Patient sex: F
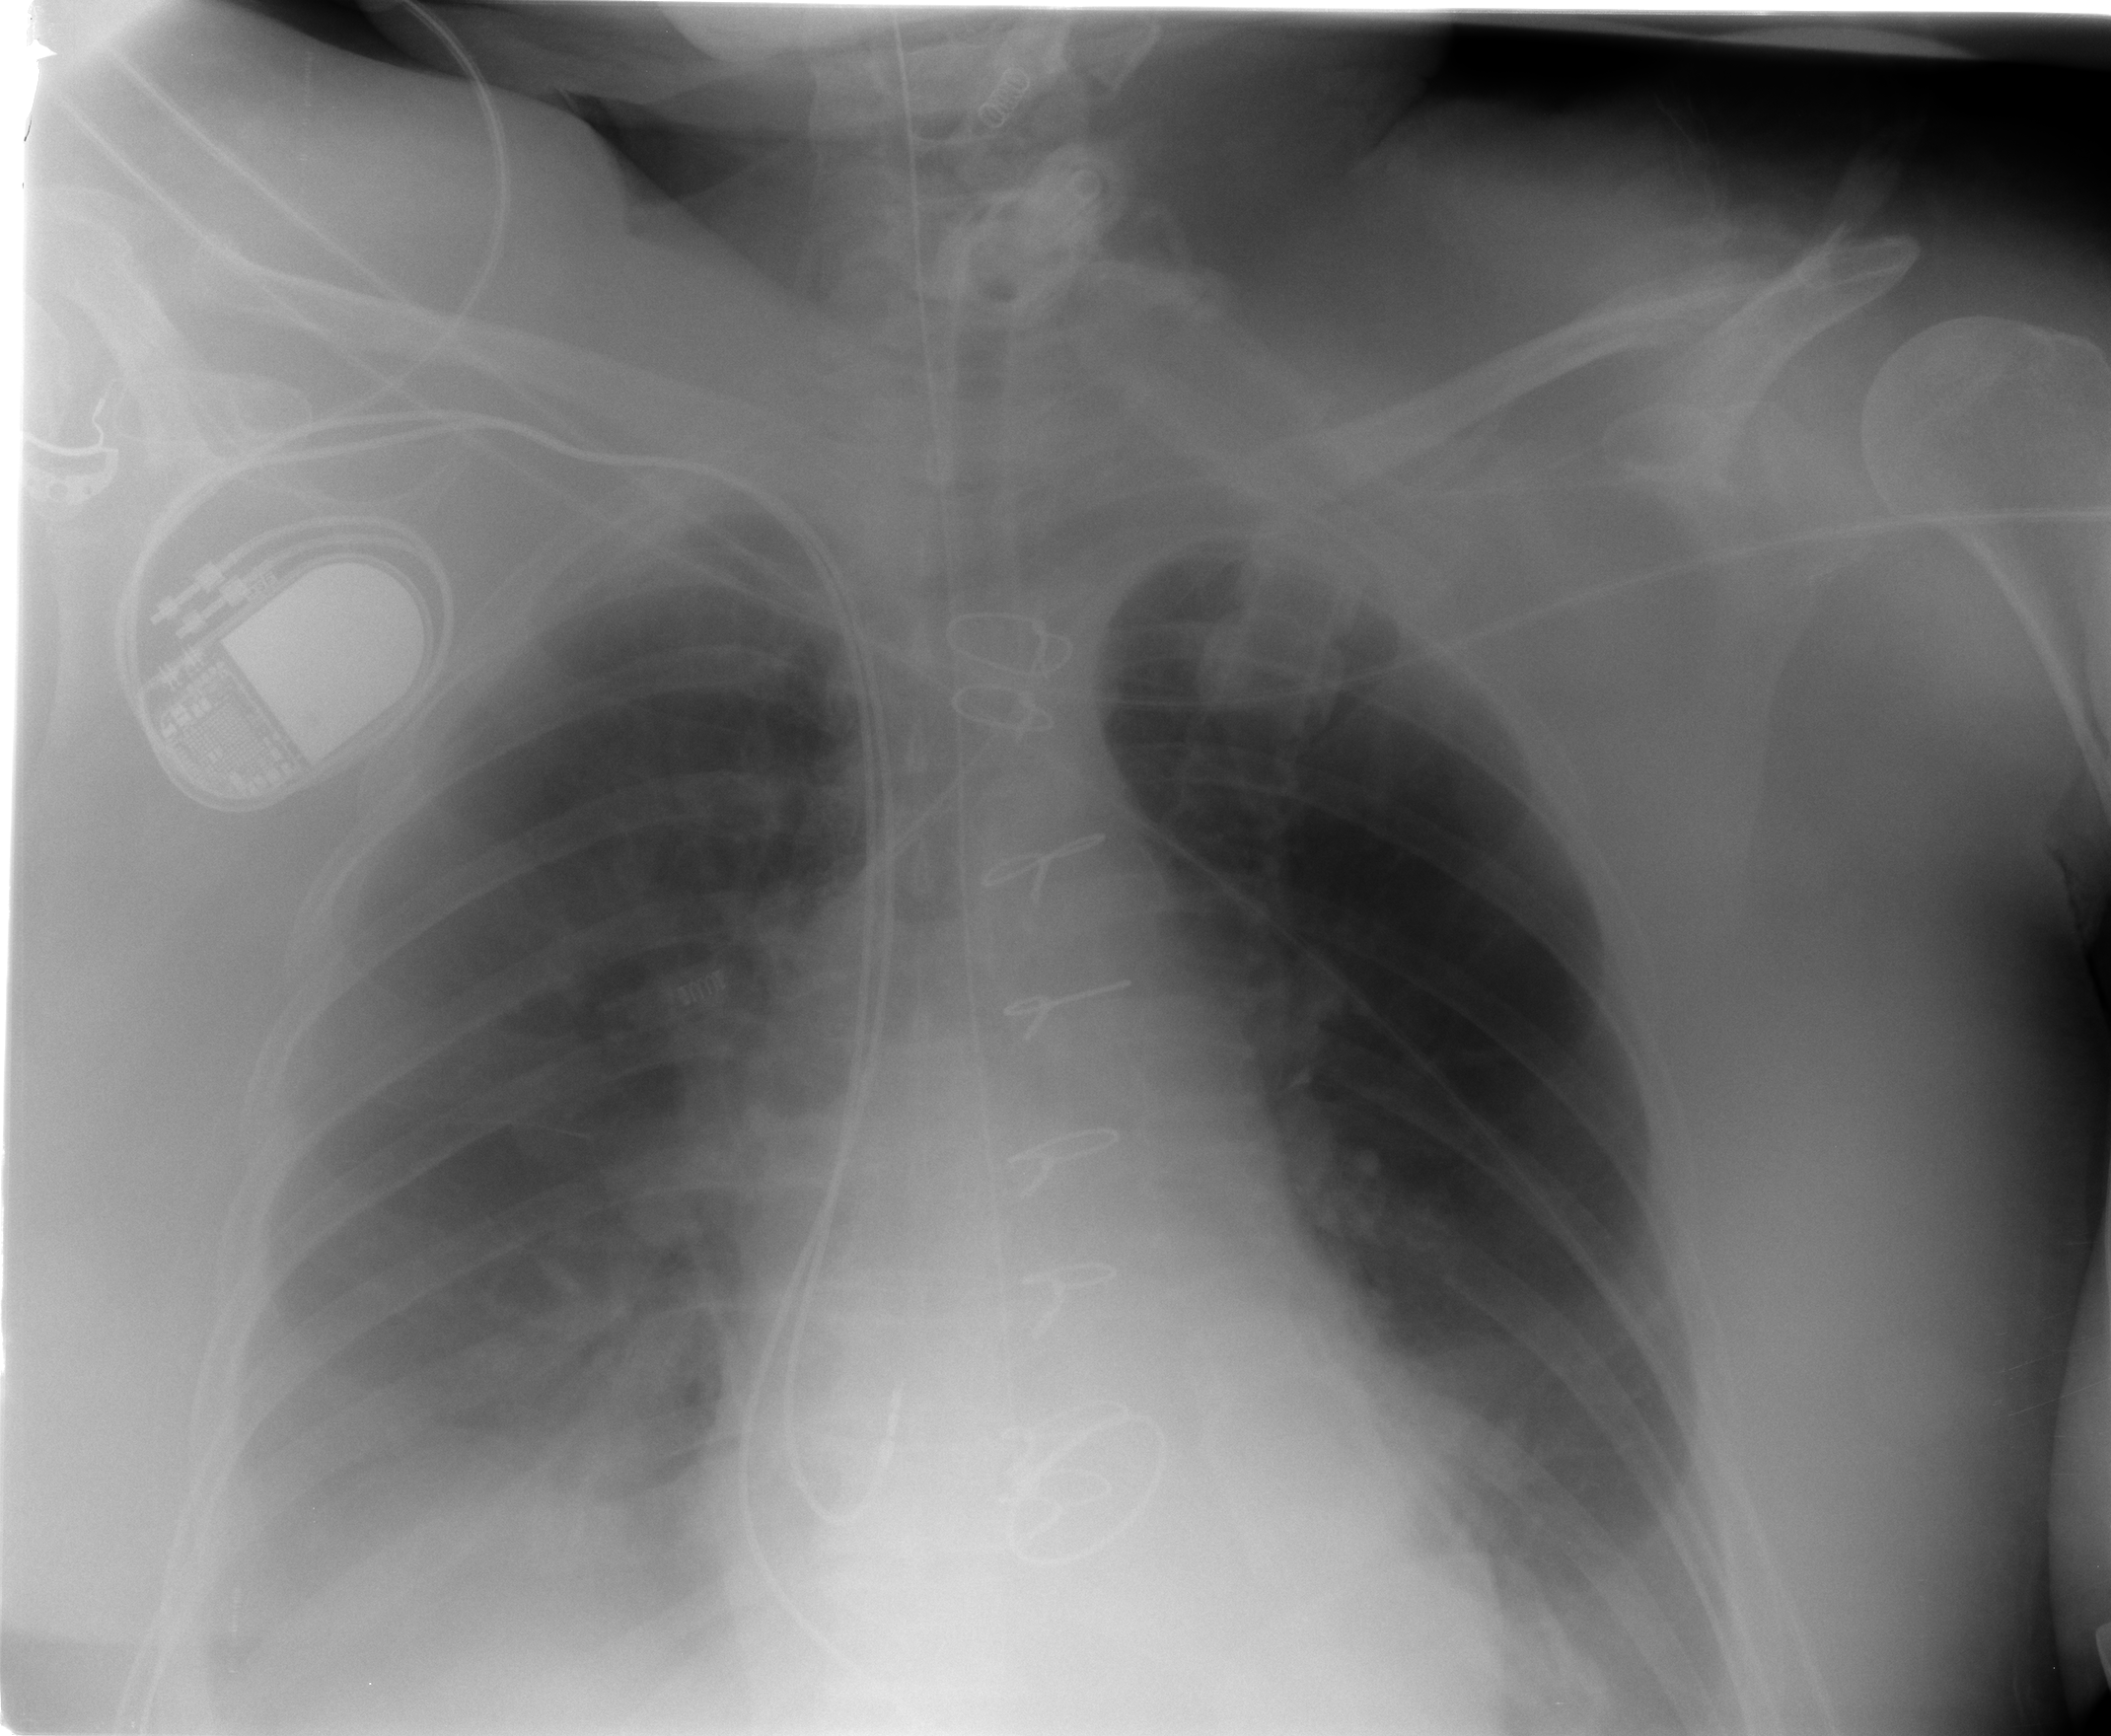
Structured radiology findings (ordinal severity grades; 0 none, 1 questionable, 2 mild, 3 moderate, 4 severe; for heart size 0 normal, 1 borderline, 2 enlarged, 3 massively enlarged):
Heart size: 2
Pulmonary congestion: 1
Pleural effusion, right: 2
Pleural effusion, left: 2
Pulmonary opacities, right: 2
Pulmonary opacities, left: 0
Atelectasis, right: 2
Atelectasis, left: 2